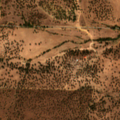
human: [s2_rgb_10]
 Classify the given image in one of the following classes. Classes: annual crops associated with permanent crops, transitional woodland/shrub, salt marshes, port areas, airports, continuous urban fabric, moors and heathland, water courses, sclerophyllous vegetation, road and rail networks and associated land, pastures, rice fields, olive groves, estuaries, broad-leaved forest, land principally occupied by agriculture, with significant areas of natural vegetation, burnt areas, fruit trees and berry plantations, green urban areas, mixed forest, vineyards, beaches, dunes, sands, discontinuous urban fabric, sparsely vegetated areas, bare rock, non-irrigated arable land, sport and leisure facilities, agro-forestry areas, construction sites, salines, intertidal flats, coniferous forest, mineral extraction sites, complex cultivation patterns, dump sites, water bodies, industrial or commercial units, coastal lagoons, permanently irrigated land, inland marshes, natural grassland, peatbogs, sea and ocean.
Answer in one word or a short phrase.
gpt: non-irrigated arable land, pastures, agro-forestry areas